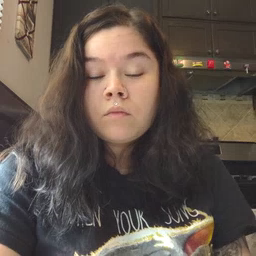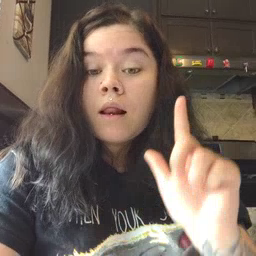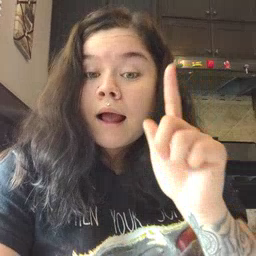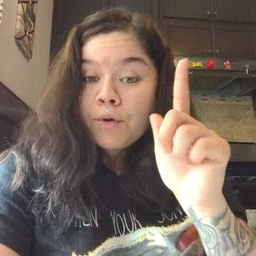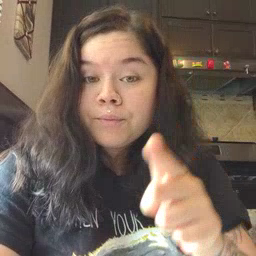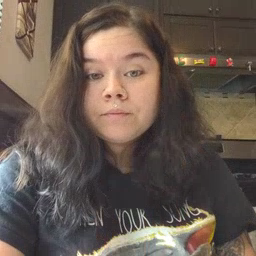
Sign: later